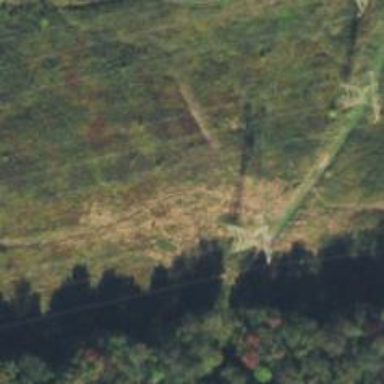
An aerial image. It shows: Lattice structure tower.